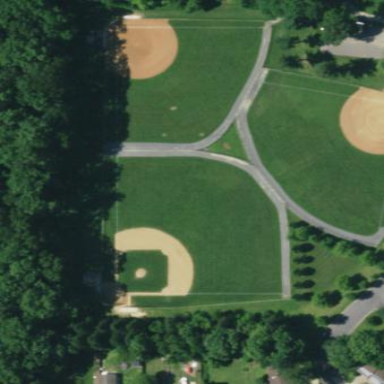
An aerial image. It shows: Baseball pitch for leisure land activities.